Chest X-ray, AP view. Patient: 50 years old, sex M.
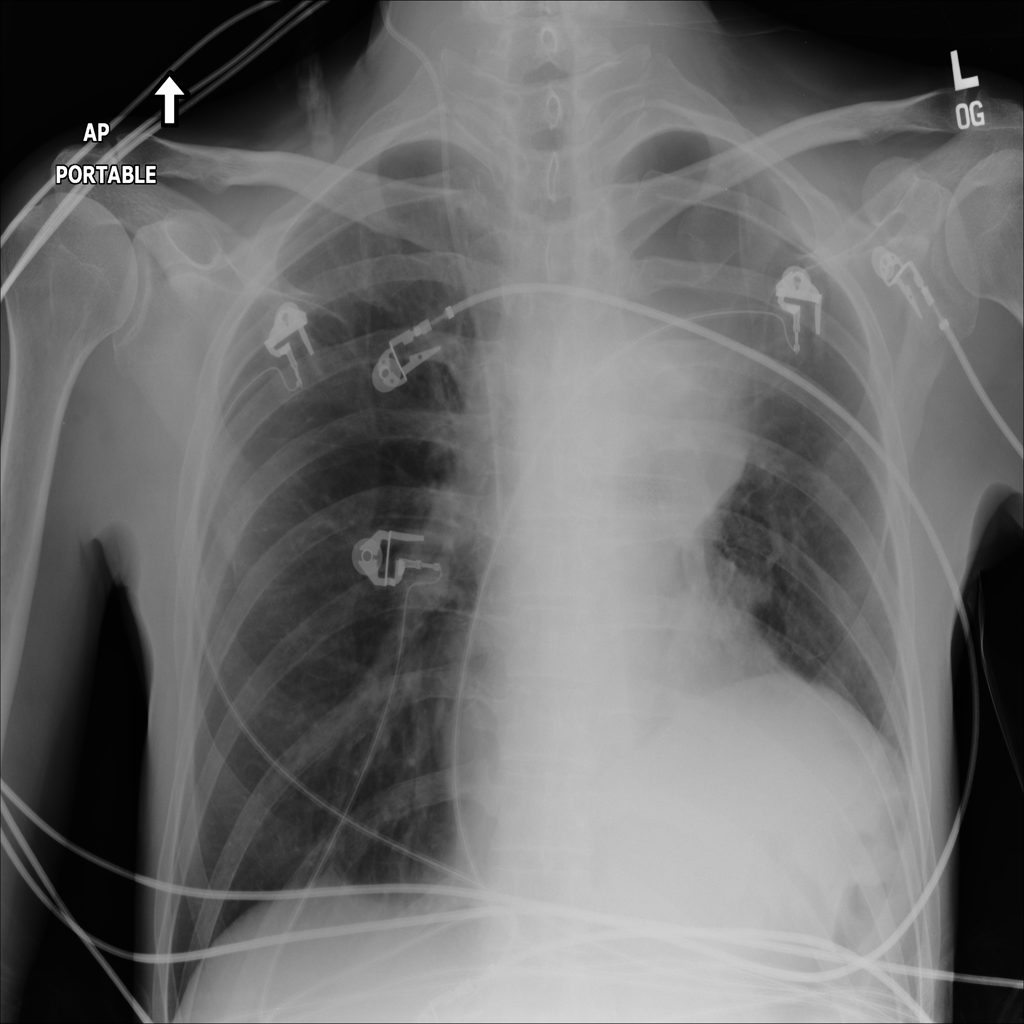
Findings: Mass